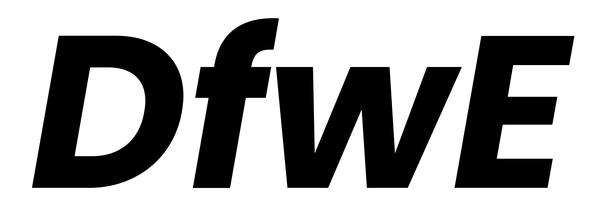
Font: Poppins-BoldItalic